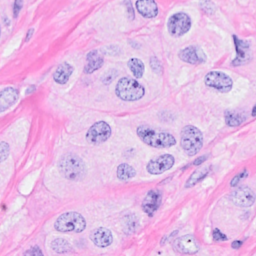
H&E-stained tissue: Breast